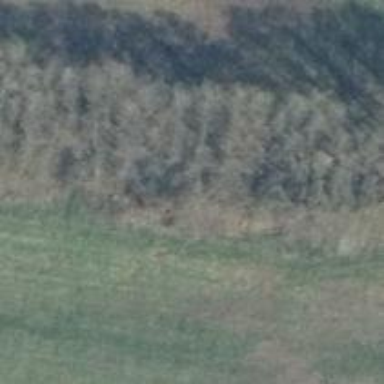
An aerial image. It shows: Row of deciduous broadleaved trees.